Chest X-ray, PA view. Patient: 60 years old, sex M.
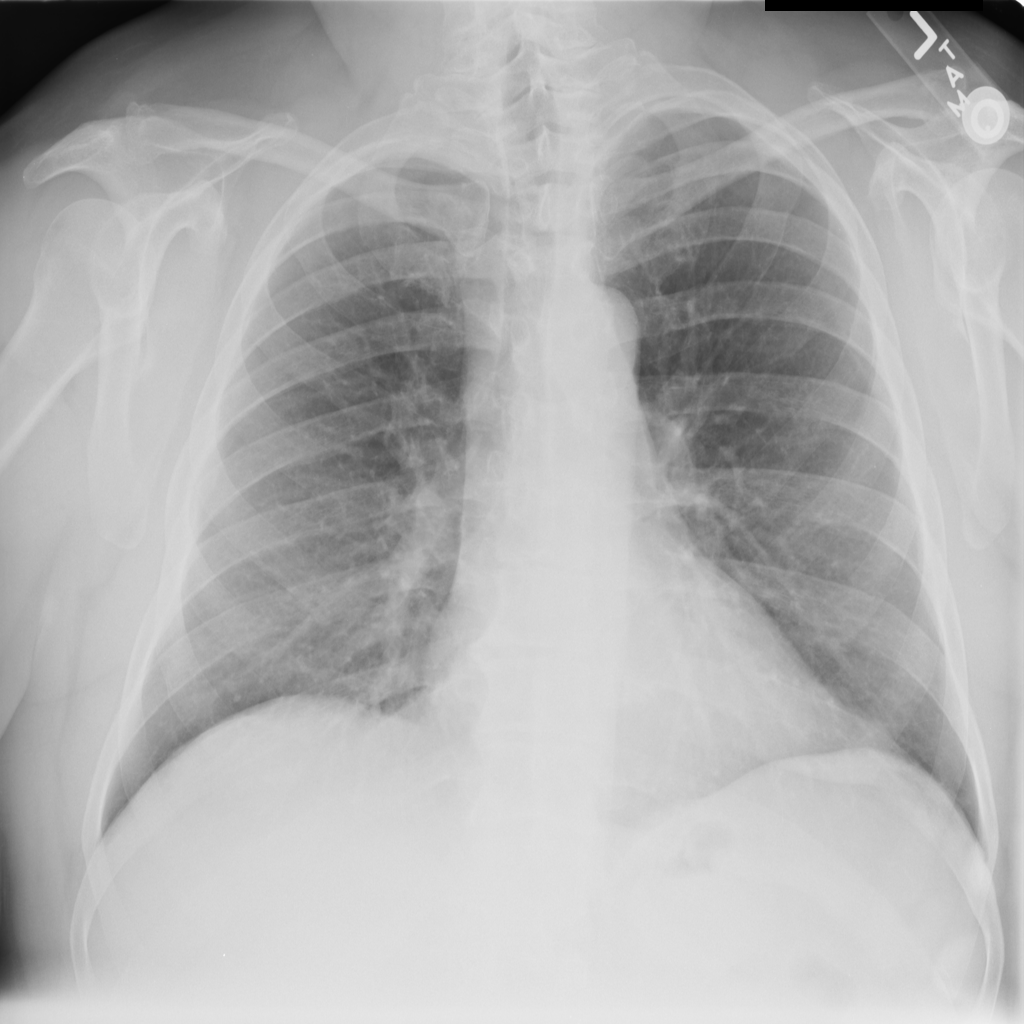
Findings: No Finding